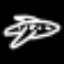
Label: airplane